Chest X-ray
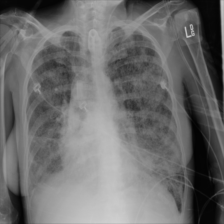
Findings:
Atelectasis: negative
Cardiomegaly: negative
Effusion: negative
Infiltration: negative
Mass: negative
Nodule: positive
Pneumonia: negative
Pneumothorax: negative
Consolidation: negative
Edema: negative
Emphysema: negative
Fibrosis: negative
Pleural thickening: negative
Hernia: negative